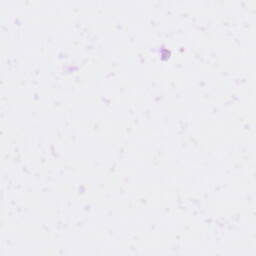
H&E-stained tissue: Skin